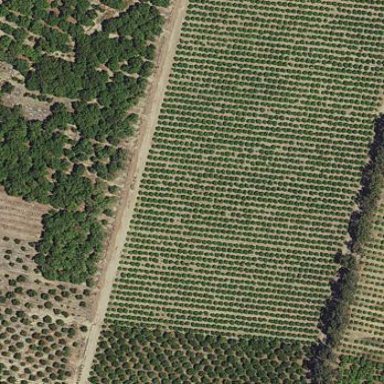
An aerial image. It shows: Orchard.